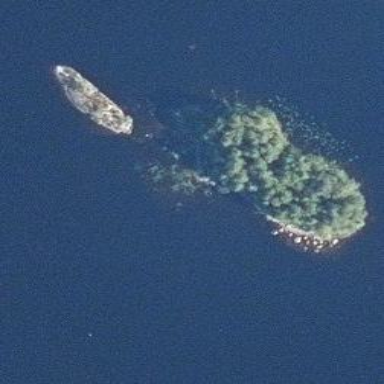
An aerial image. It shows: Islet.